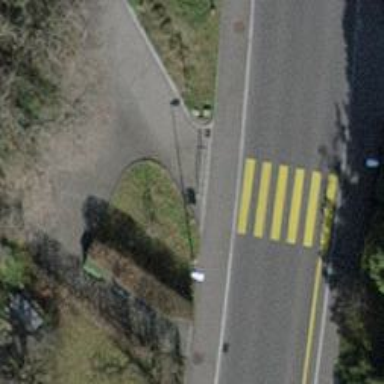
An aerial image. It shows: Kerb serving as barrier.